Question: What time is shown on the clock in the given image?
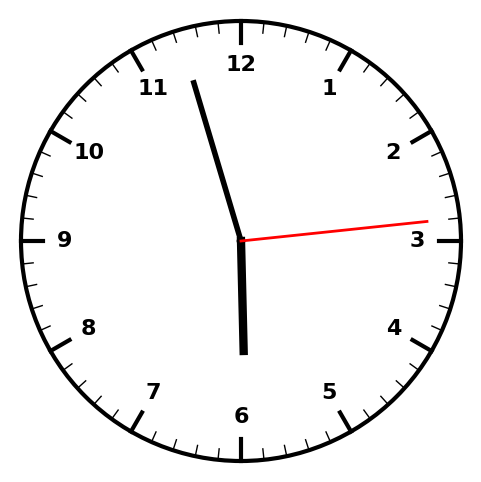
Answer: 05:57:14